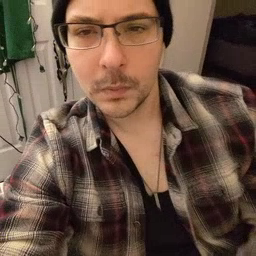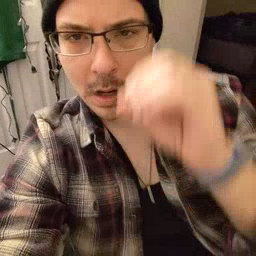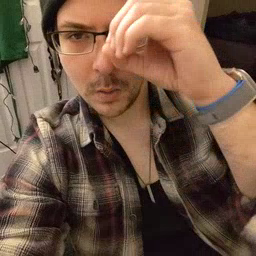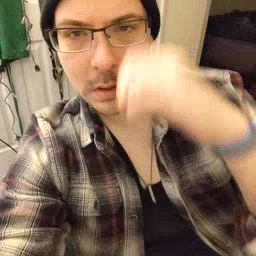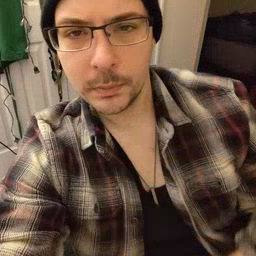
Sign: owl